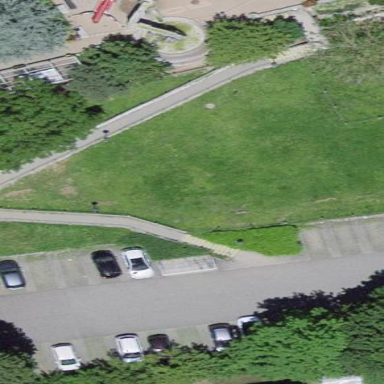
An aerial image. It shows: Parking area with surface.